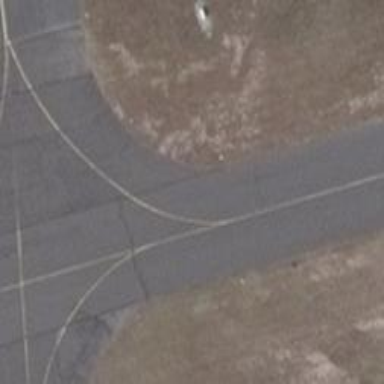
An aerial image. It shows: Taxiway edge illuminated for aviation.